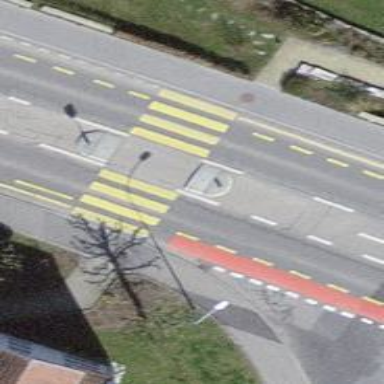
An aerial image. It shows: Uncontrolled zebra crossing with central island.